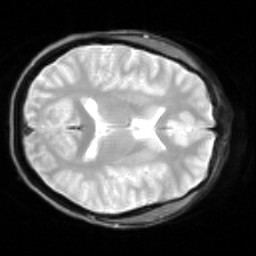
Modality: inplaneT2
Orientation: axial
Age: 24
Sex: female